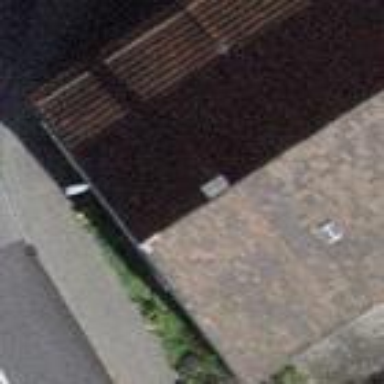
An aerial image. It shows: Building with tiled roof.